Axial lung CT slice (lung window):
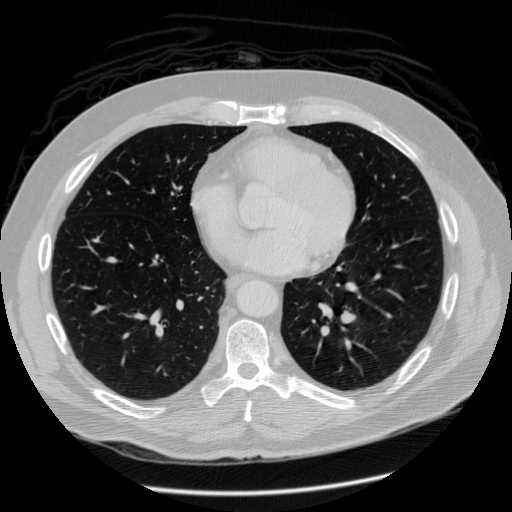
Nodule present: no